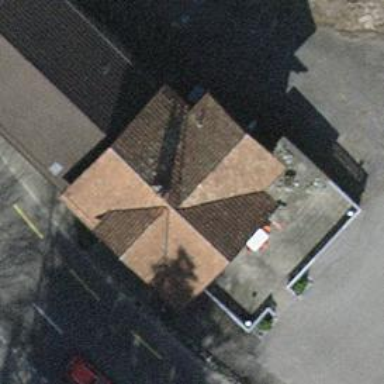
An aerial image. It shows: Restaurant.